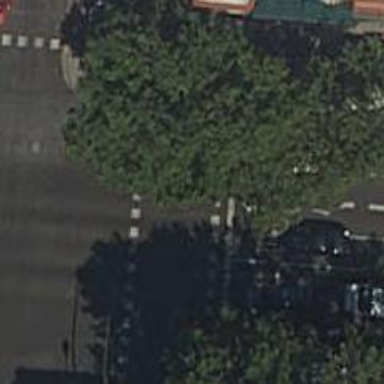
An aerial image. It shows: Road with traffic signals.